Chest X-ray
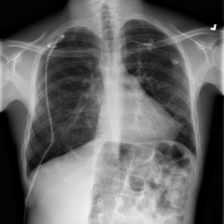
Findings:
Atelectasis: negative
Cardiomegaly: negative
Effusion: negative
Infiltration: negative
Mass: negative
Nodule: negative
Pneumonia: negative
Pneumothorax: negative
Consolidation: negative
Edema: negative
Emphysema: negative
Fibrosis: negative
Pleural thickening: negative
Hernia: negative